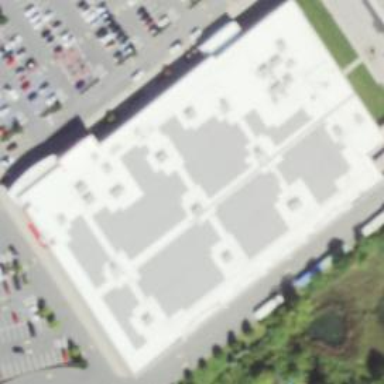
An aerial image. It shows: Retail building housing department store.